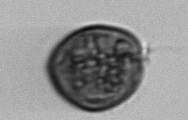
Label: Prorocentrum